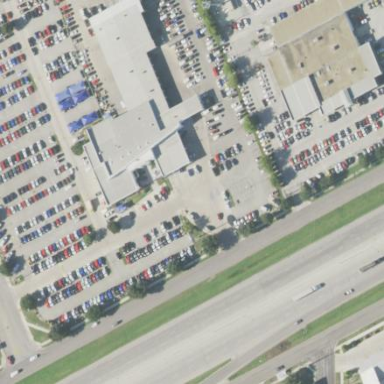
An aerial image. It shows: Car shop building.